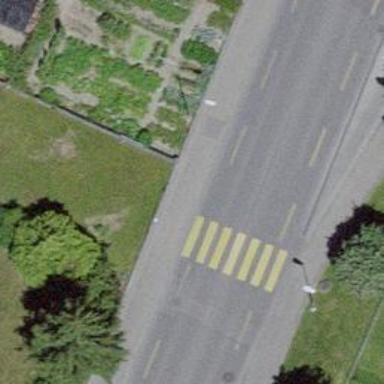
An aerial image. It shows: Zebra crossing on the road.